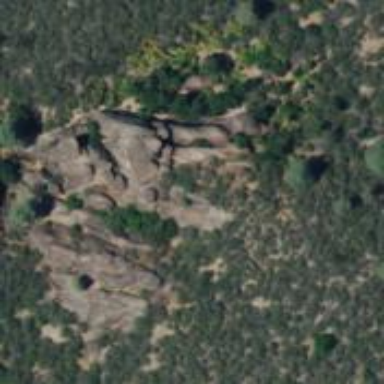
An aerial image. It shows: Crag suitable for climbing located at the edge of cliff.